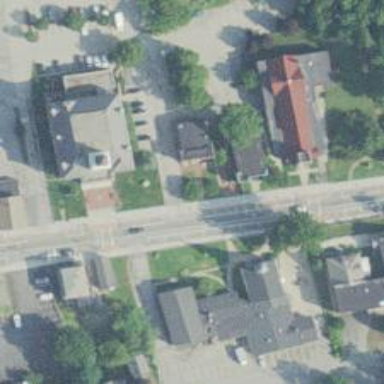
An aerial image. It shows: Neighbourhood with historic district.